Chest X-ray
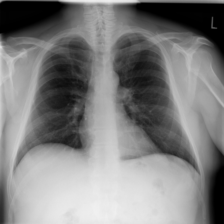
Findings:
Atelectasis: negative
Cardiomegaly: negative
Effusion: negative
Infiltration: negative
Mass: negative
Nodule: negative
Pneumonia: negative
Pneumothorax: negative
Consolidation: negative
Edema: negative
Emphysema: negative
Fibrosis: negative
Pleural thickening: negative
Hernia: negative